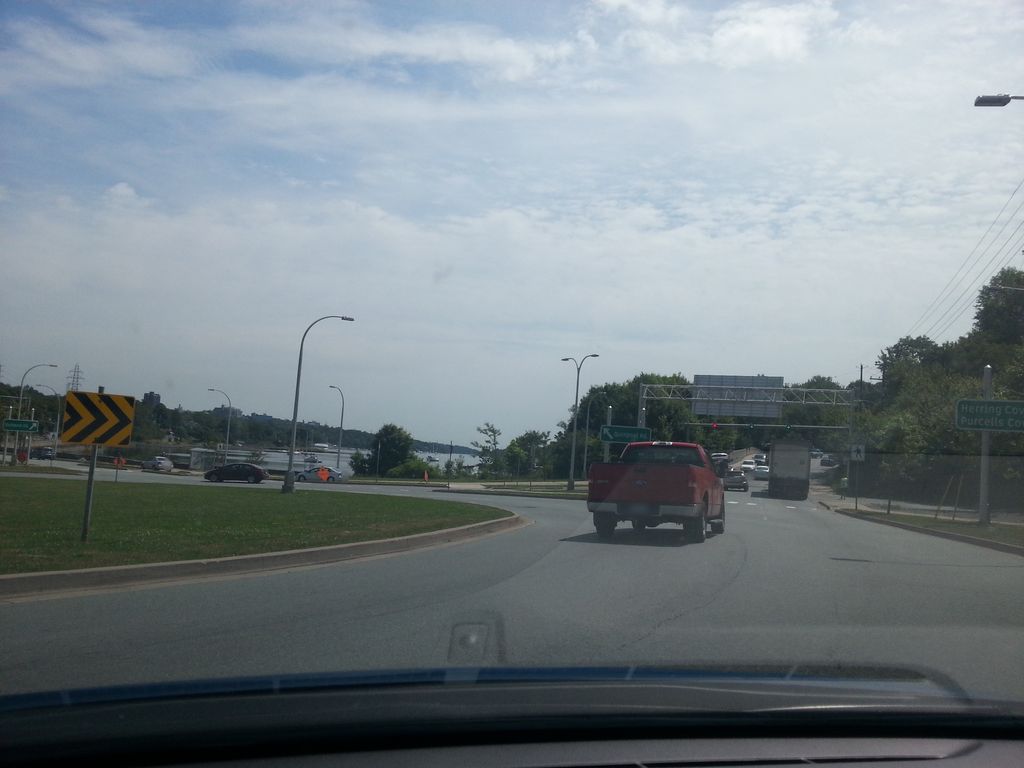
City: halifax